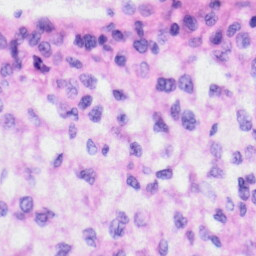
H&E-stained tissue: Liver